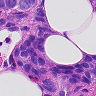
Metastatic tissue present: yes